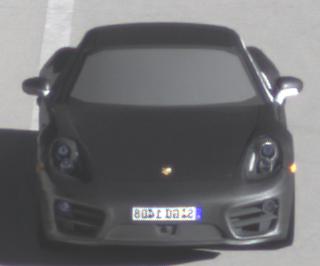
Make: Porsche
Model: Cayman
Detailed model: Cayman (981C)
Model produced from: 2013/03
Model produced until: 2014/04
Doors: 2
Color: gray
Road condition: dry road
Daytime: morning or afternoon
Contrast: high contrast